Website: apple
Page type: cart
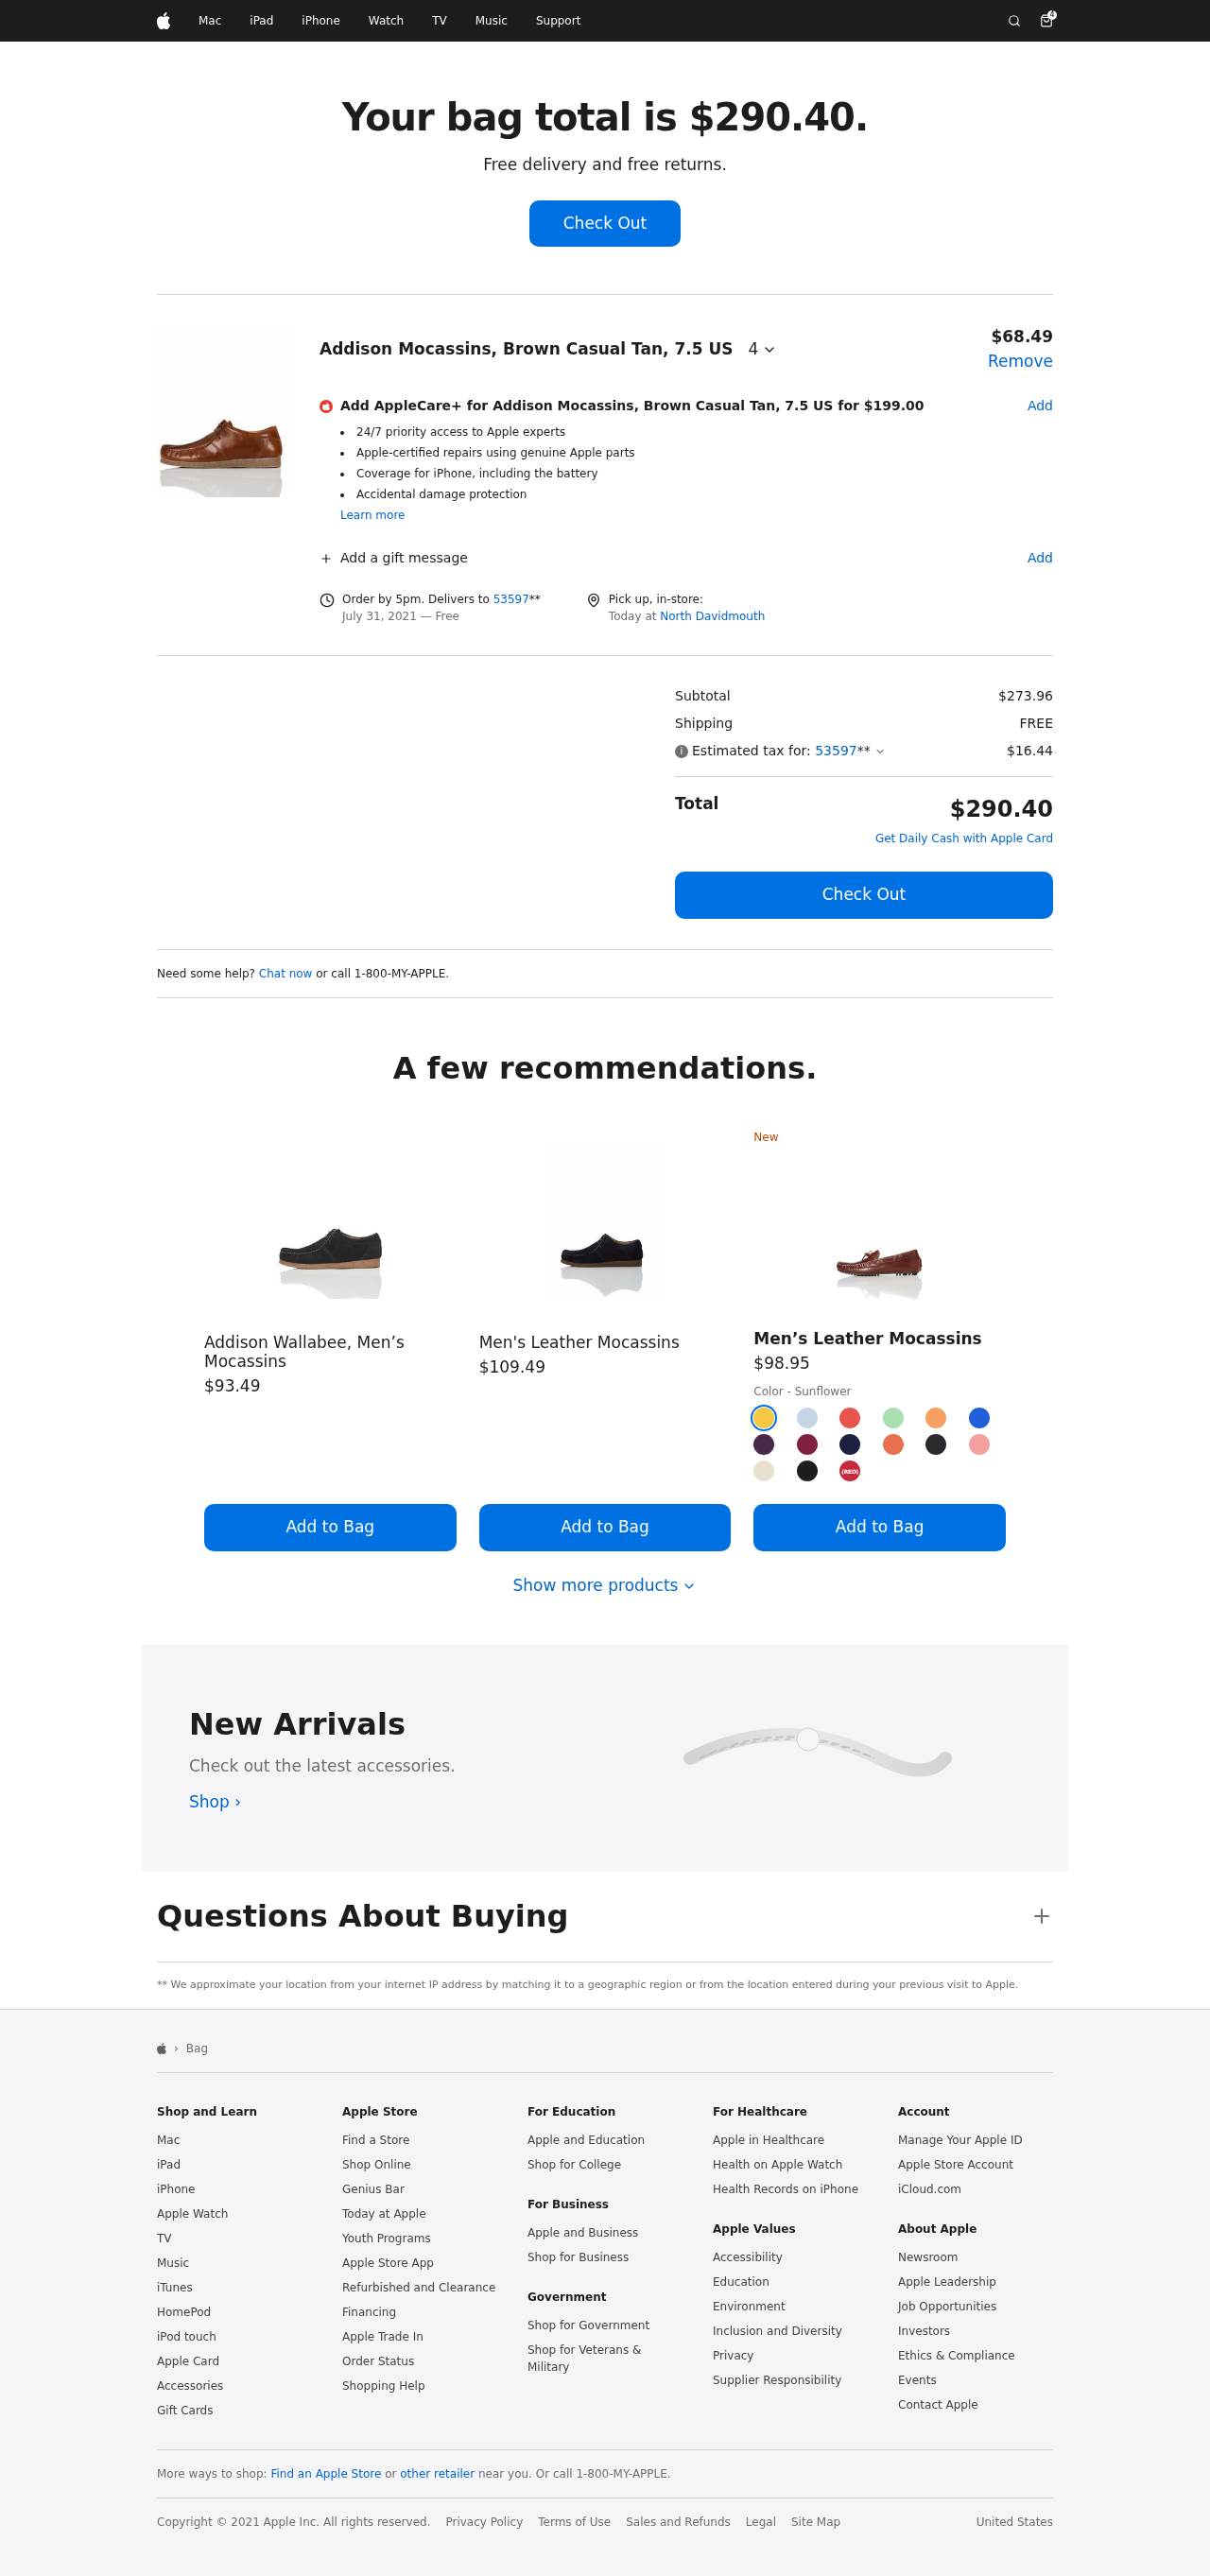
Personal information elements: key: PII_CITY
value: North Davidmouth
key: PII_POSTCODE
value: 53597
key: PII_POSTCODE_FULL
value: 53597
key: PII_POSTCODE_NUMERIC
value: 53597
Product elements: key: PRODUCT1_NAME
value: Addison Mocassins, Brown Casual Tan, 7.5 US
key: PRODUCT1_PRICE
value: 68.49
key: PRODUCT1_QUANTITY
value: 4
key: PRODUCT2_NAME
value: Addison Wallabee, Men’s Mocassins
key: PRODUCT2_PRICE
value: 93.49
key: PRODUCT3_NAME
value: Men's Leather Mocassins
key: PRODUCT3_PRICE
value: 109.49
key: PRODUCT4_NAME
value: Men’s Leather Mocassins
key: PRODUCT4_PRICE
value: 98.95
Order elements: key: ORDER_NUM_ITEMS
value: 4
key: ORDER_TOTAL
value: $290.40
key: ORDER_SHIPPING_DATE
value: July 31, 2021
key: ORDER_SUBTOTAL
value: $273.96
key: ORDER_SHIPPING_COST
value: FREE
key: ORDER_TAX
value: $16.44